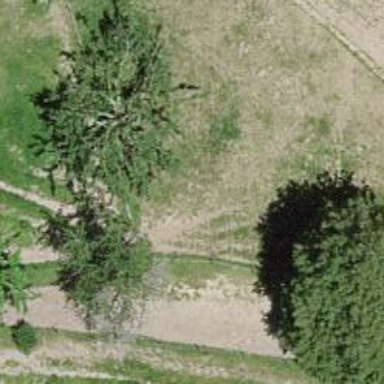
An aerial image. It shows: Deciduous tree with broadleaved leaves.